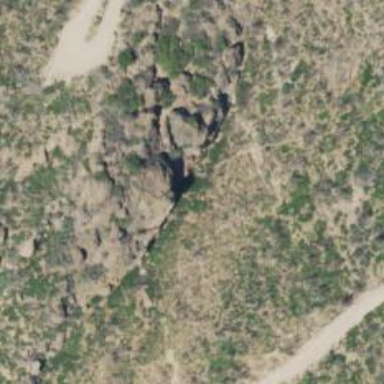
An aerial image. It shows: Climbing crag.